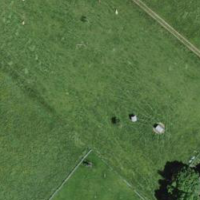
EUNIS habitat code: 25
Species observed at this site:
Corvus frugilegus
Falco tinnunculus
Parus major